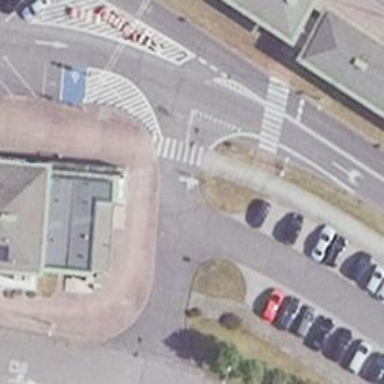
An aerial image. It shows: Zebra crossing on the road.